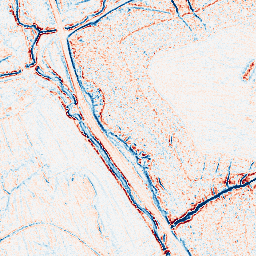
Category: edge_preserving
Decomposition family: anisotropic_diffusion
Decomposition parameters: iterations: 5
kappa: 10
gamma: 0.1
Upsampling method: cubic_mitchell
Upsampling parameters: scale: 2
Upsampling scale: 2